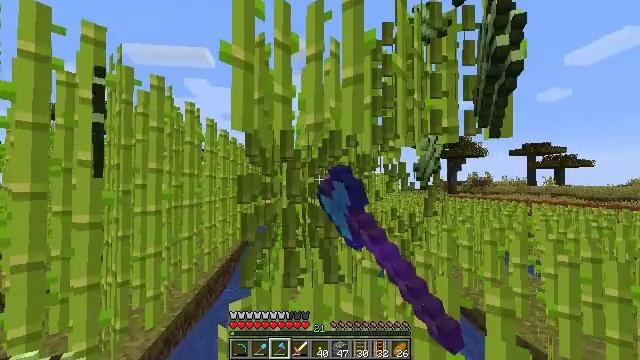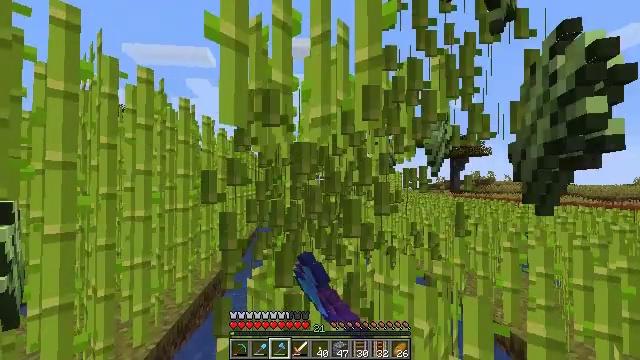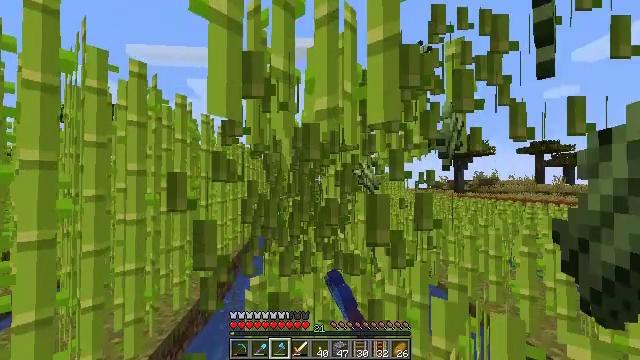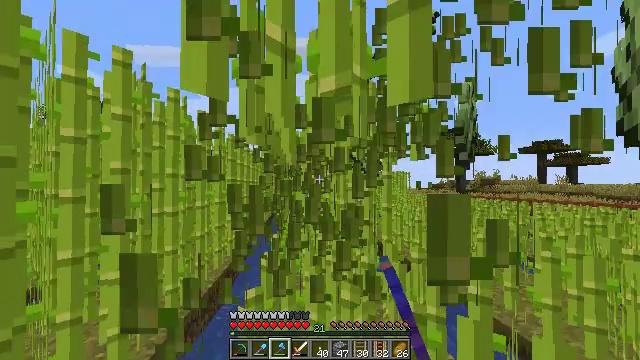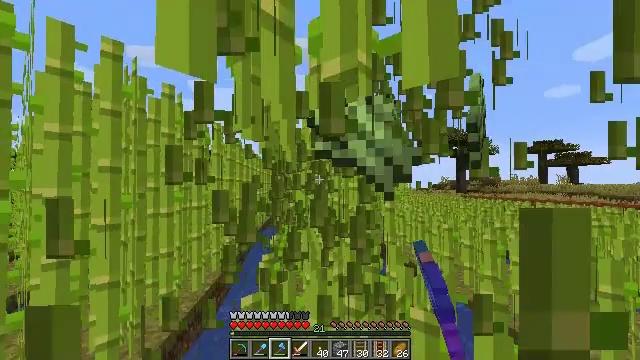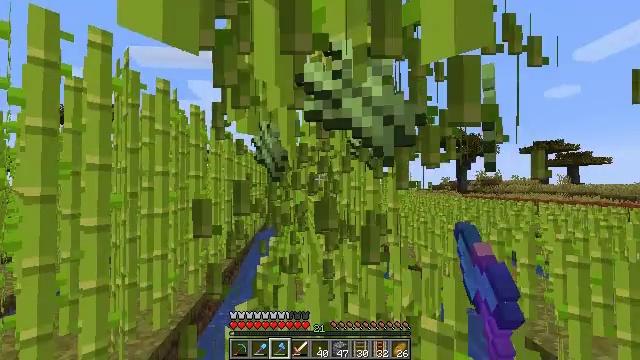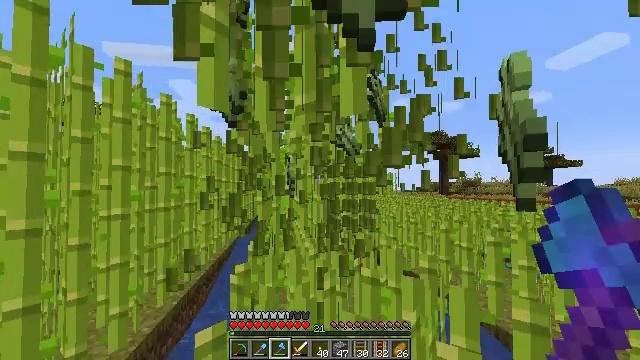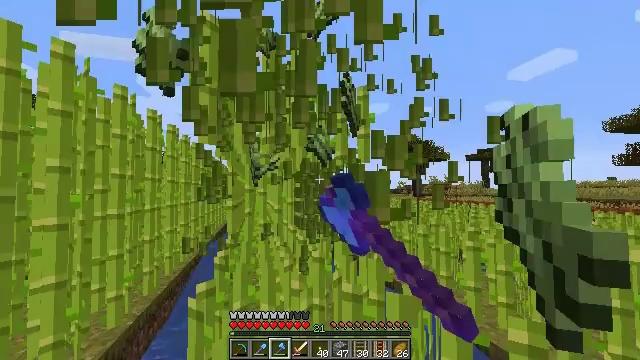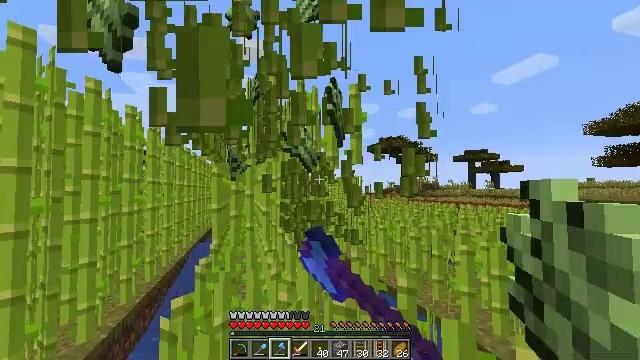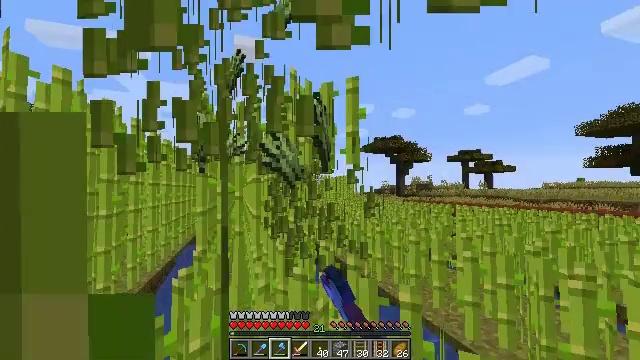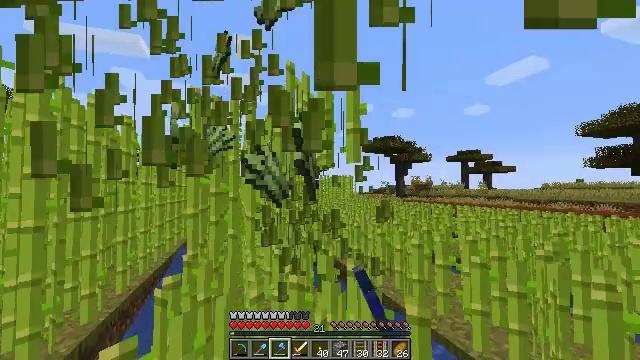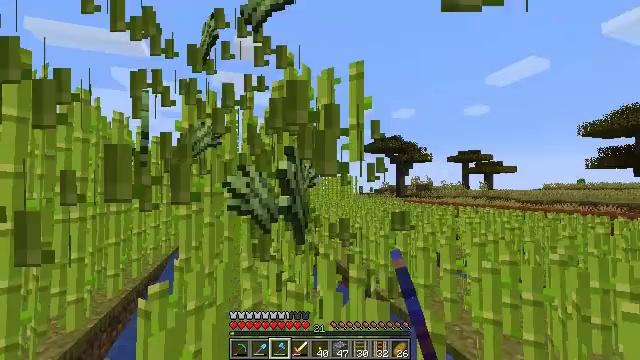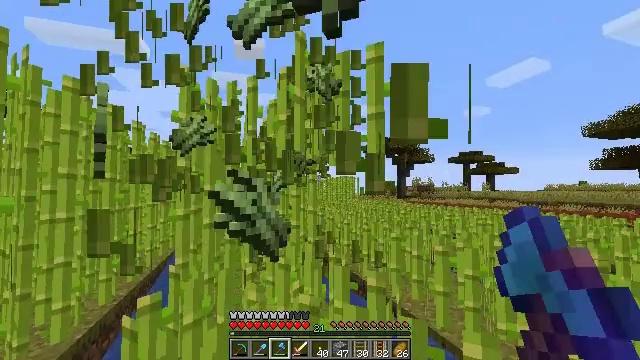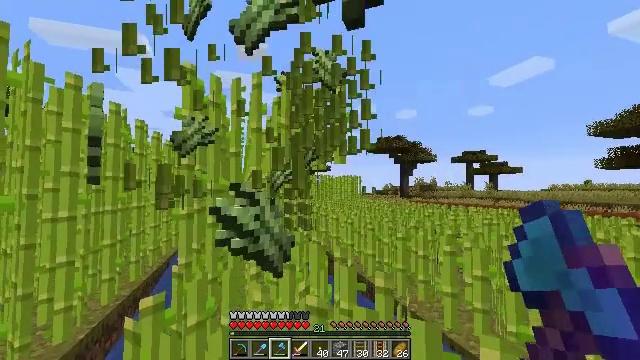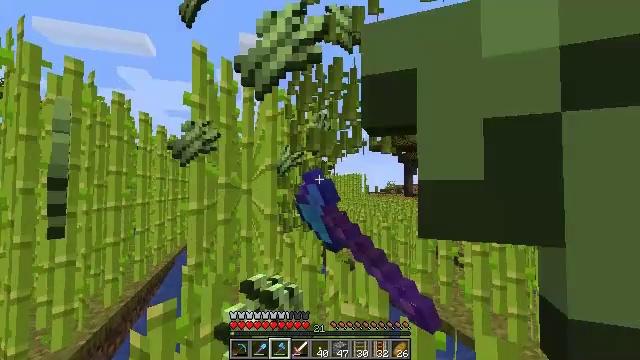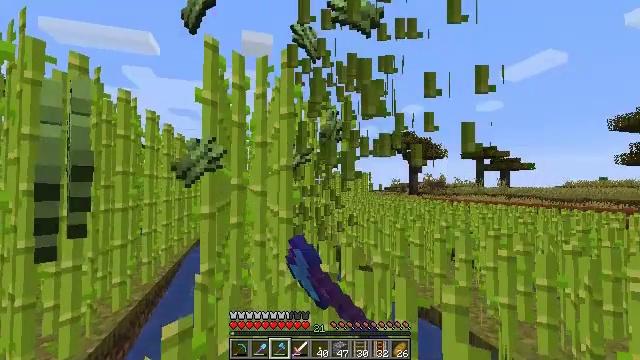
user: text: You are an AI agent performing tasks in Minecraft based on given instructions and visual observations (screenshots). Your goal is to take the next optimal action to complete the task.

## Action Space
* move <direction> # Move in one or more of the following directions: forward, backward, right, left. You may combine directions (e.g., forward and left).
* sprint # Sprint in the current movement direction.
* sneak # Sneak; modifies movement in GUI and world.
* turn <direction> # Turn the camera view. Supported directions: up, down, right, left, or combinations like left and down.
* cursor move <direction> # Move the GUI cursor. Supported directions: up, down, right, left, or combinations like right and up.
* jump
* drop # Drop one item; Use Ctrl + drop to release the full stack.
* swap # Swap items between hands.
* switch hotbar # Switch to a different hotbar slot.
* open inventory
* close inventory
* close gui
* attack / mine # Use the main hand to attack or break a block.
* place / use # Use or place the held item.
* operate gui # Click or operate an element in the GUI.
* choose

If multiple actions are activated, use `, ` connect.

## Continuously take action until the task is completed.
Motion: motion action
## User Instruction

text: Mine the sugar cane near rivers.
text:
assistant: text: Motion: move forward, attack / mine
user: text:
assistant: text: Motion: move forward, attack / mine
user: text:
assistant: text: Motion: move forward, attack / mine
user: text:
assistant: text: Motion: move forward, attack / mine
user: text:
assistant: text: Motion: move forward, attack / mine
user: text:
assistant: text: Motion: move forward, turn right, attack / mine
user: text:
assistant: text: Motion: move forward, turn right, attack / mine
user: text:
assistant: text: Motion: move forward, turn right, attack / mine
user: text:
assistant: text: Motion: move forward, turn right, attack / mine
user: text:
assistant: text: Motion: move forward, attack / mine
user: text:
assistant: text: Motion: move forward and move left, attack / mine
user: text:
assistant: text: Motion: move forward and move left, attack / mine
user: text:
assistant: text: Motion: move forward and move left, attack / mine
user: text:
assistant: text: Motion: move forward and move left, attack / mine
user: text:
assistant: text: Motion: move forward and move left, attack / mine
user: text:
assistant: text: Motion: move forward, turn left, attack / mine
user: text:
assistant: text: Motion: move forward, turn left, attack / mine
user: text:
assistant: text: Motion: move forward, turn left, attack / mine
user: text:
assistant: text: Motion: move forward, turn left, attack / mine
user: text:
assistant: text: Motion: move forward, attack / mine
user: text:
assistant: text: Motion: move forward, attack / mine
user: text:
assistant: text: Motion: move forward, attack / mine
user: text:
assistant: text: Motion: move forward, attack / mine
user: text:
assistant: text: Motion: move forward, turn right, attack / mine
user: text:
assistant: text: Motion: move forward, turn right, attack / mine
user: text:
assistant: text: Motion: move forward, turn right, attack / mine
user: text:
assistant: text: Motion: move forward, attack / mine
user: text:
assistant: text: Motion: move forward and move left, attack / mine
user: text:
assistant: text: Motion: move forward and move left, attack / mine
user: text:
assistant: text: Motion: move forward and move left, attack / mine